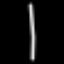
Label: line